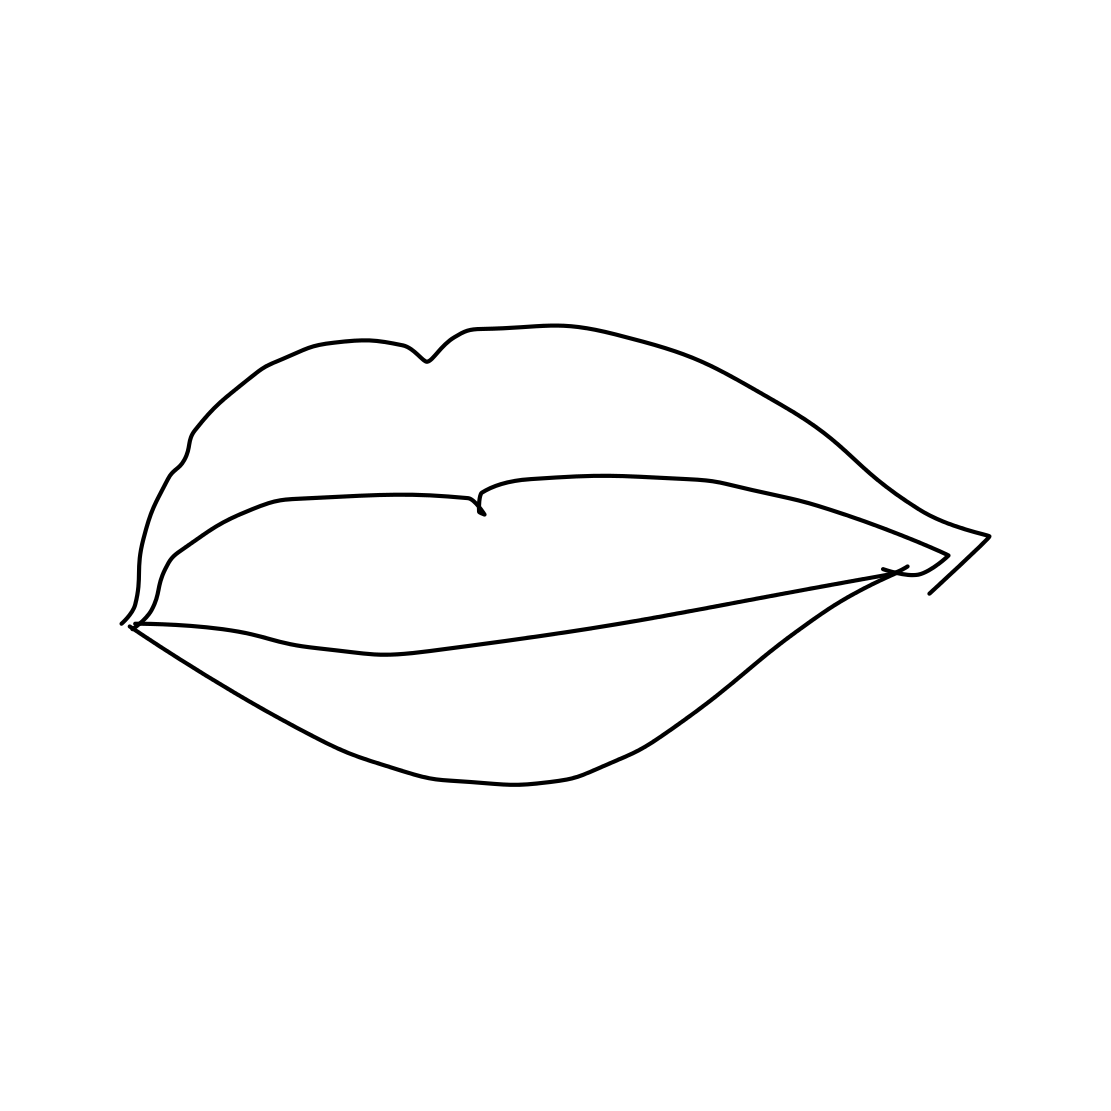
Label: mouth